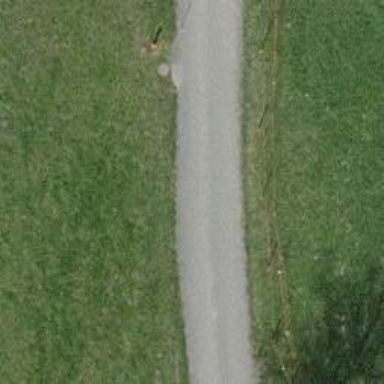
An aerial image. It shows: Service road with grade 1 tracktype.